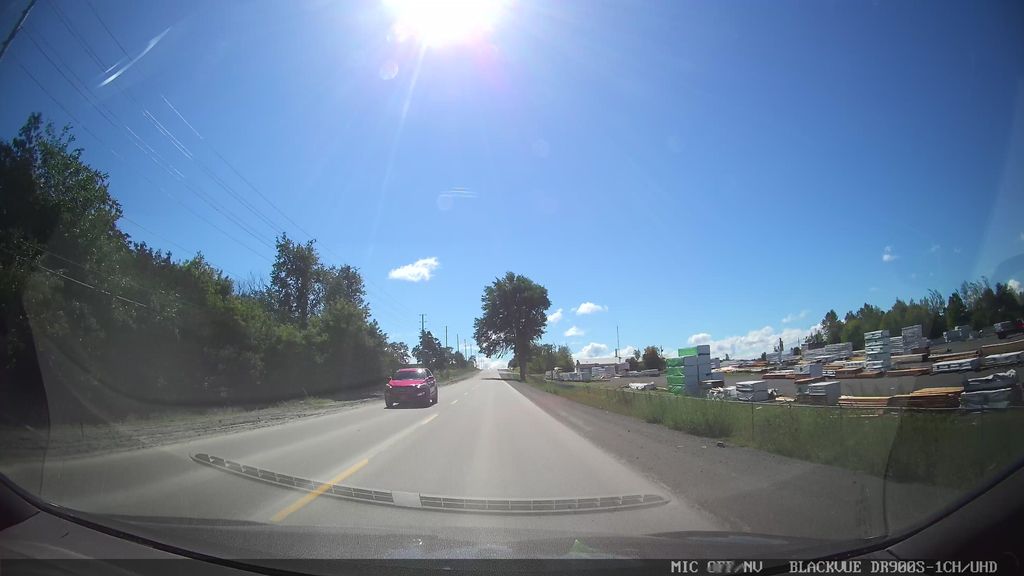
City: ottawa-gatineau